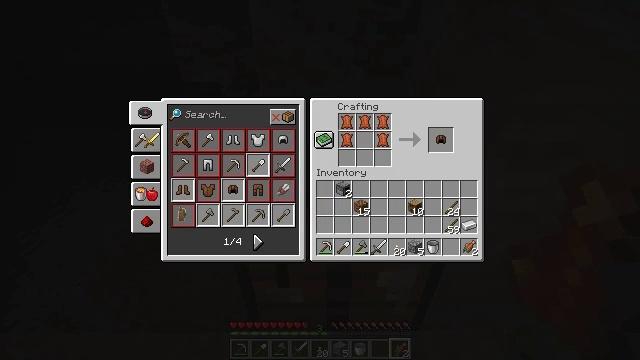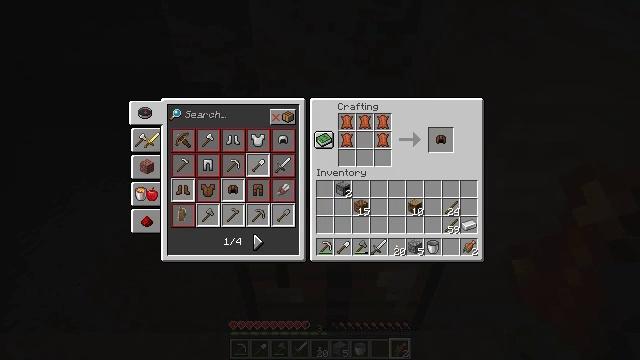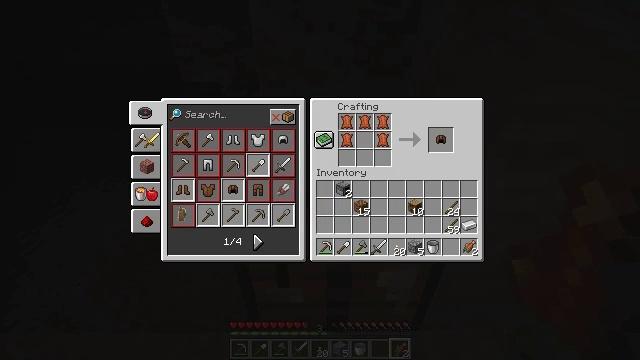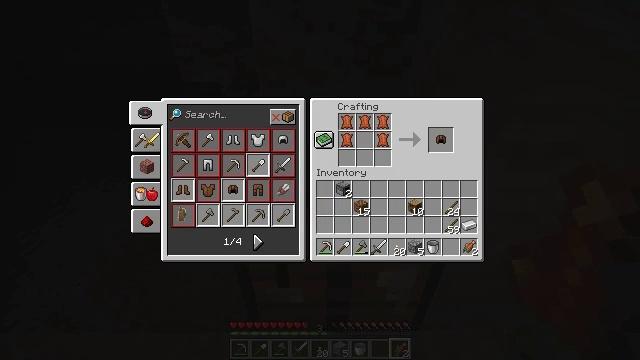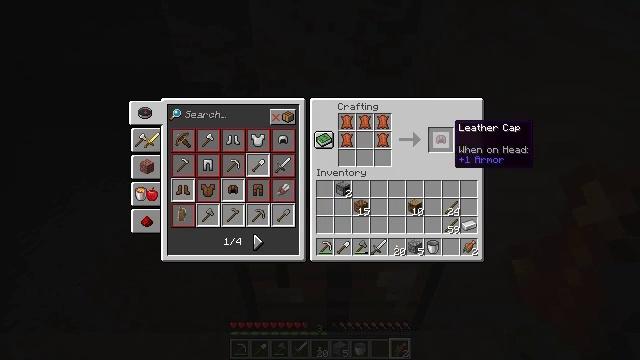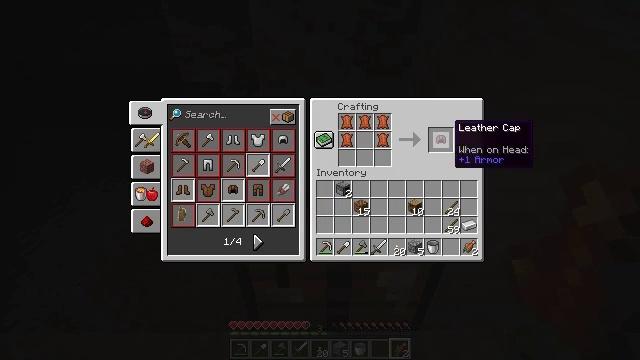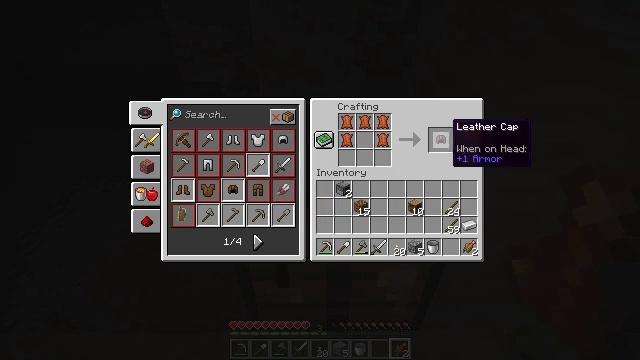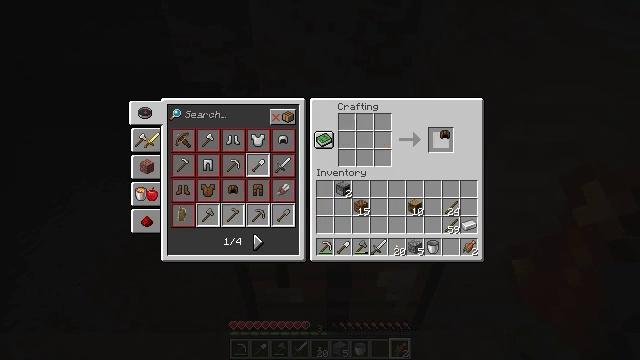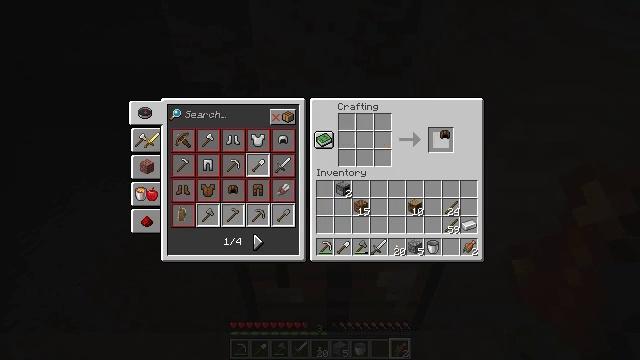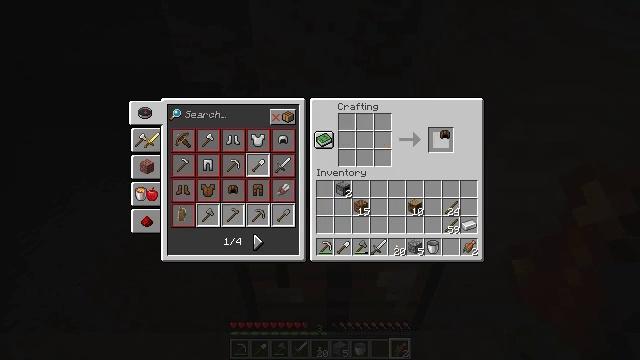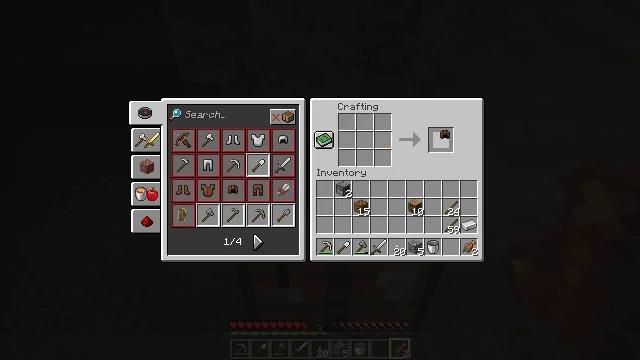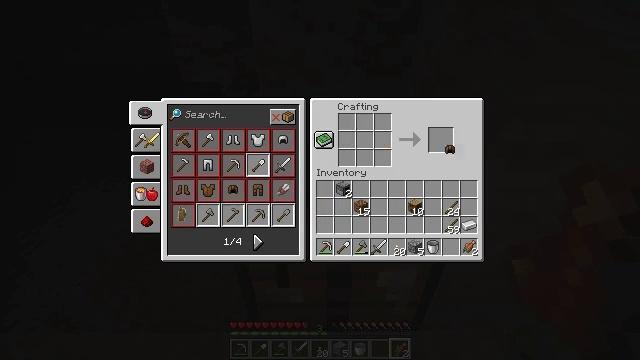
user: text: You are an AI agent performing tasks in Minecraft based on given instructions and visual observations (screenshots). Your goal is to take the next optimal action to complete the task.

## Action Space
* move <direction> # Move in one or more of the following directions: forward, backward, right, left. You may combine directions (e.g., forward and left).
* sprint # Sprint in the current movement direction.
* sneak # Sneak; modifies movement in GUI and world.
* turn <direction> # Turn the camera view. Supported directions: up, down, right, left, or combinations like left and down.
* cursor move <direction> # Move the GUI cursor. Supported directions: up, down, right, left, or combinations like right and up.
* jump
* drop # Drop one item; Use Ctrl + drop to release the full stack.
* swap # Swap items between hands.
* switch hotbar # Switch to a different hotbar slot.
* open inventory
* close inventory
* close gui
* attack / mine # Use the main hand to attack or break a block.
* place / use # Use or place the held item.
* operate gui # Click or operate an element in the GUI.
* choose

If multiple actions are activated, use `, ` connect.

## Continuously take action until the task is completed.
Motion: motion action
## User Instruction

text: Form a leather helmet in the crafting table.
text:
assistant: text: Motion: no_op
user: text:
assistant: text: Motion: no_op
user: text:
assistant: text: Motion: no_op
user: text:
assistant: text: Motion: no_op
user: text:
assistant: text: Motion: no_op
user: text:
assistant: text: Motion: no_op
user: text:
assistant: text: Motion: operate gui
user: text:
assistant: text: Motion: operate gui
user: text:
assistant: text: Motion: operate gui
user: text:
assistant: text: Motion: no_op
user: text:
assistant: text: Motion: cursor move down
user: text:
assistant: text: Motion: no_op